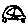
Label: car